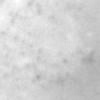
Label: no_change